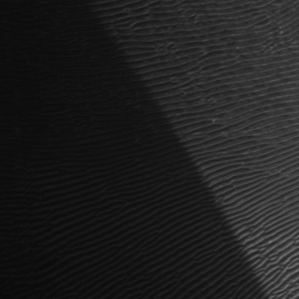
Label: frost